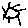
Label: sun